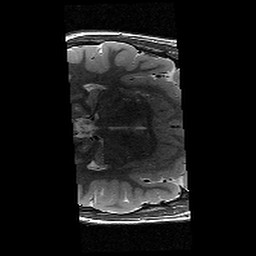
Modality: T2w
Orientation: axial
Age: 13
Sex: male
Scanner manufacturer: siemens
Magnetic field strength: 3 T
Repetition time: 9.23 s
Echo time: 0.067 s